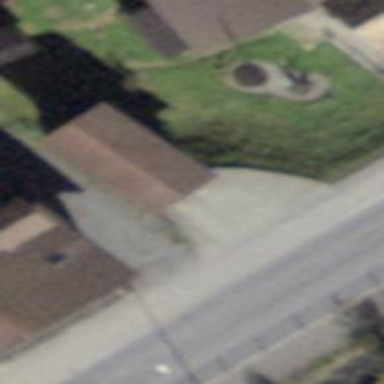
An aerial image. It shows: Garage building.